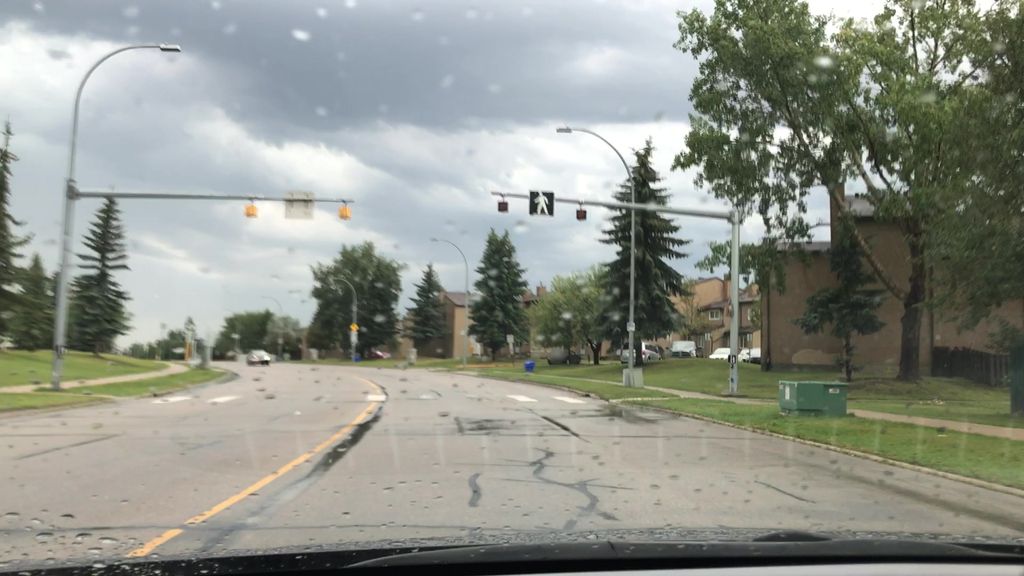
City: edmonton